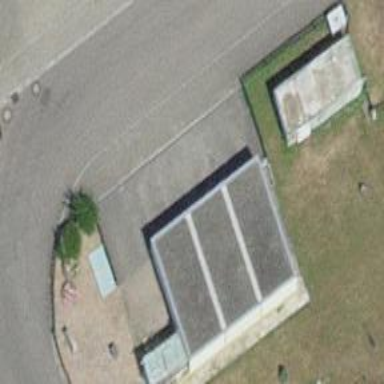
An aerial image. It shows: Group of garages.